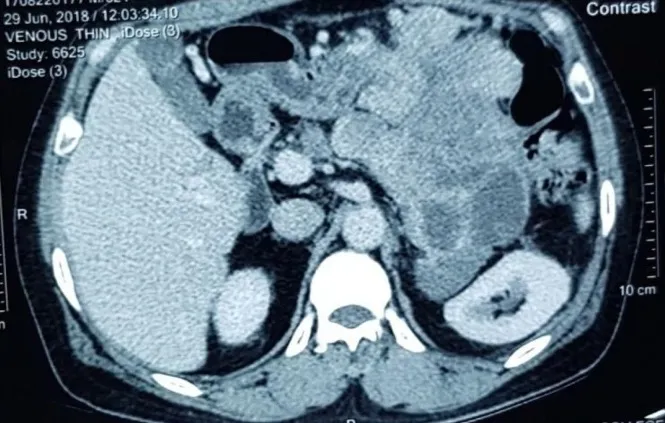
CECT showing the heterogeneously enhancing mass arising from the pancreas.
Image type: radiology (ct)